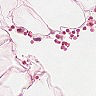
Metastatic tissue present: no